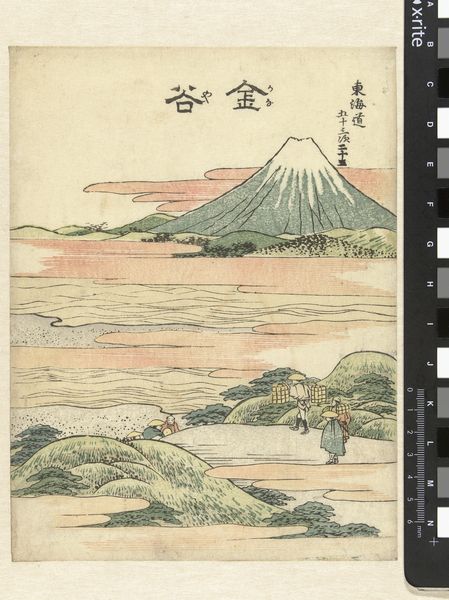
Titel: Kanaya, het 25ste station
Künstler: Katsushika Hokusai
Standort: Amsterdam
Institution: Rijksmuseum
Schlagwörter: blue, hat, people, red, green, japanese, cloud, clouds, sky, field, hill, hills, landscape, mountain, orange, water, trees, snow, grass, writing, valley, farmer, volcano, chinese, asian, japan, farmers, china, calligraphy, text, workers, labor, symbols, asia, summit, characters, ligature, xrite, cina, shnow, japanese print